Question: I update my Podfile and delete SBJson then pod install but I got these warnings.
How can I fix these? Thank you.

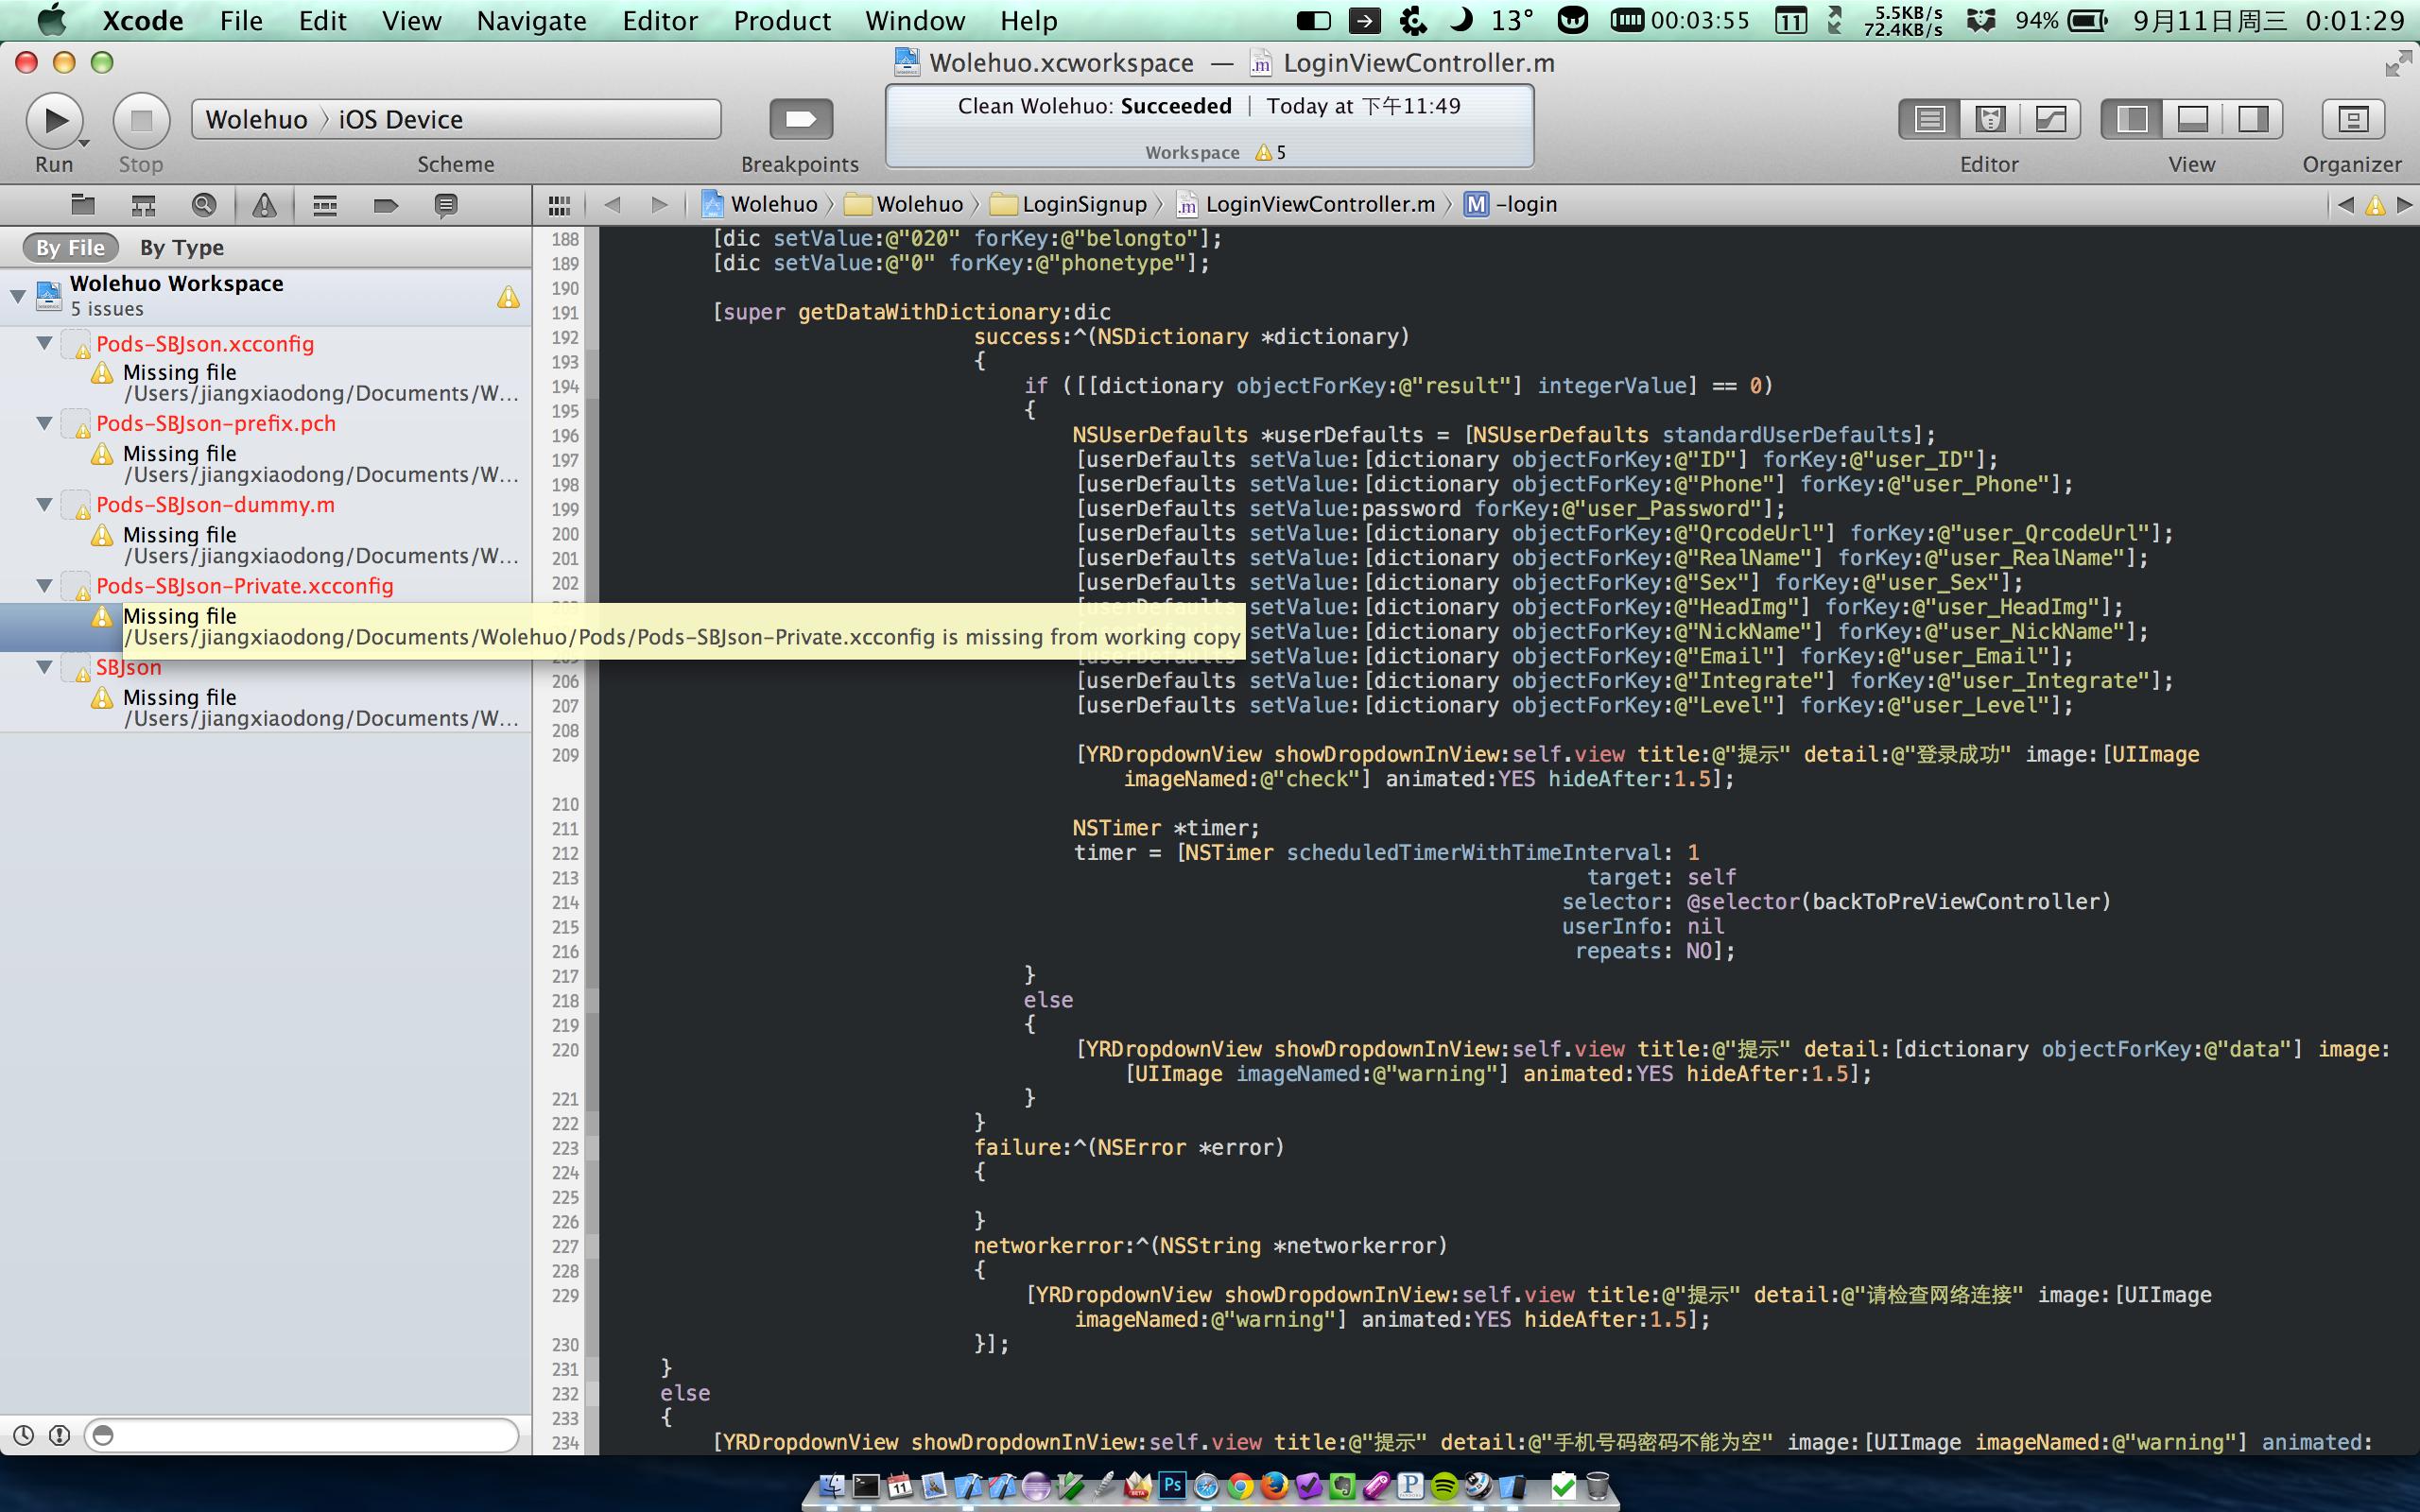
Answer: Look for those files in the Xcode file browser (1 in Xcode). They should be red, indicating that they don't exist. Delete them and the problem should go away.
Make sure you've done a 'pod install', as well. I usually do the following when I remove a port:
'''
git clean -dxf
pod install
'''
This assumes you're using 'git' for source control and don't have any unstaged changes you care to keep.